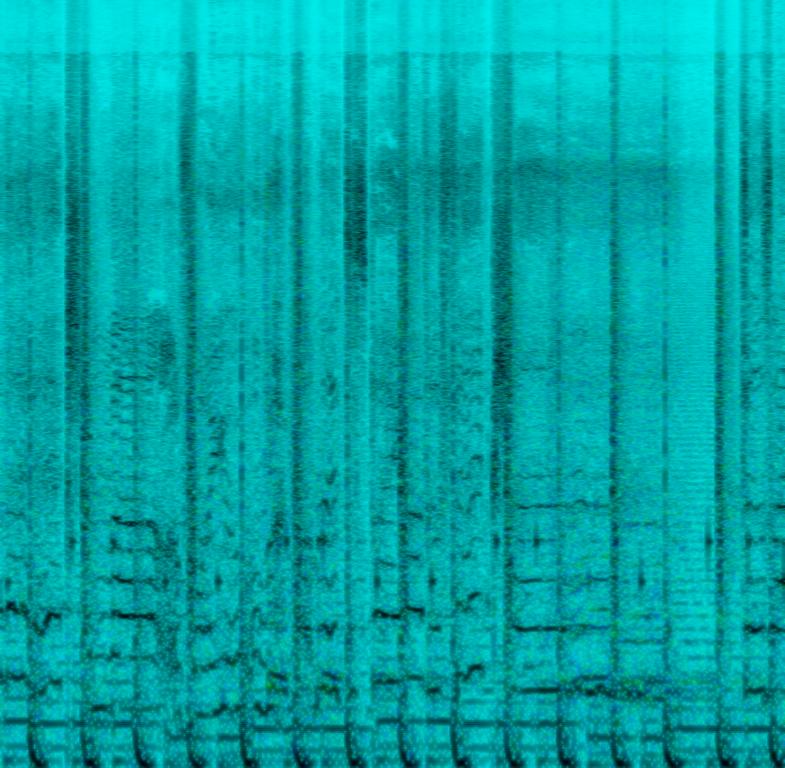
A female singer sings soft pop songs. The tempo is medium fast with electronically arranged music, electric guitar harmony, digital drum beats, and melodious vocal backup. The song is simple, soft, emotional, upbeat, catchy, with a dance groove. This song is an Electro Pop song.